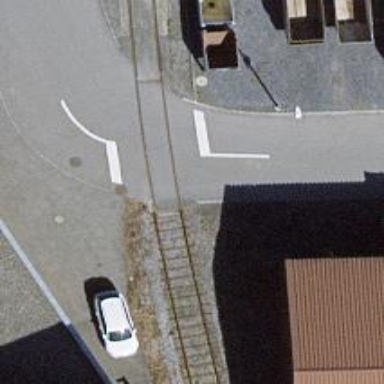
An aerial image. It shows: Uncontrolled level crossing for the railway.